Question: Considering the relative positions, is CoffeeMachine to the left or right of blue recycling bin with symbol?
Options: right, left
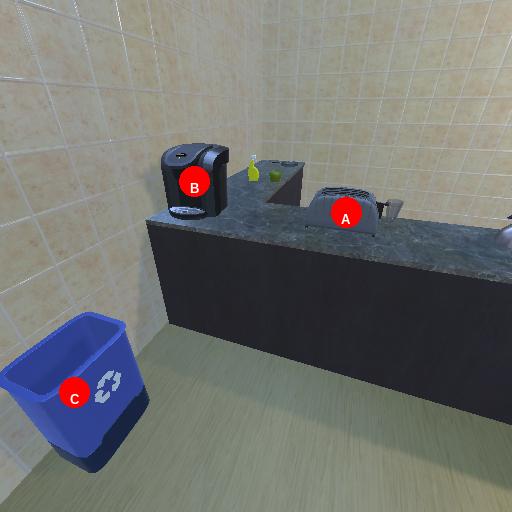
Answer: right